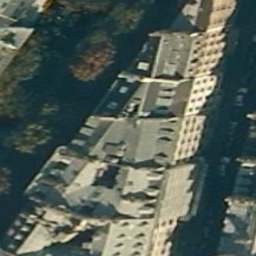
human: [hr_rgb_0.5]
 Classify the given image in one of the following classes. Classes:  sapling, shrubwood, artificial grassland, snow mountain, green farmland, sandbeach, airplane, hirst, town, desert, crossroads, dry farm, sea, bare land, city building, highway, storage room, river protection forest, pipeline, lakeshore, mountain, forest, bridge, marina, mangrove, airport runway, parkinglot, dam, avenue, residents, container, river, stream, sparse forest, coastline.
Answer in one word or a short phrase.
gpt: city building